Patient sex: M
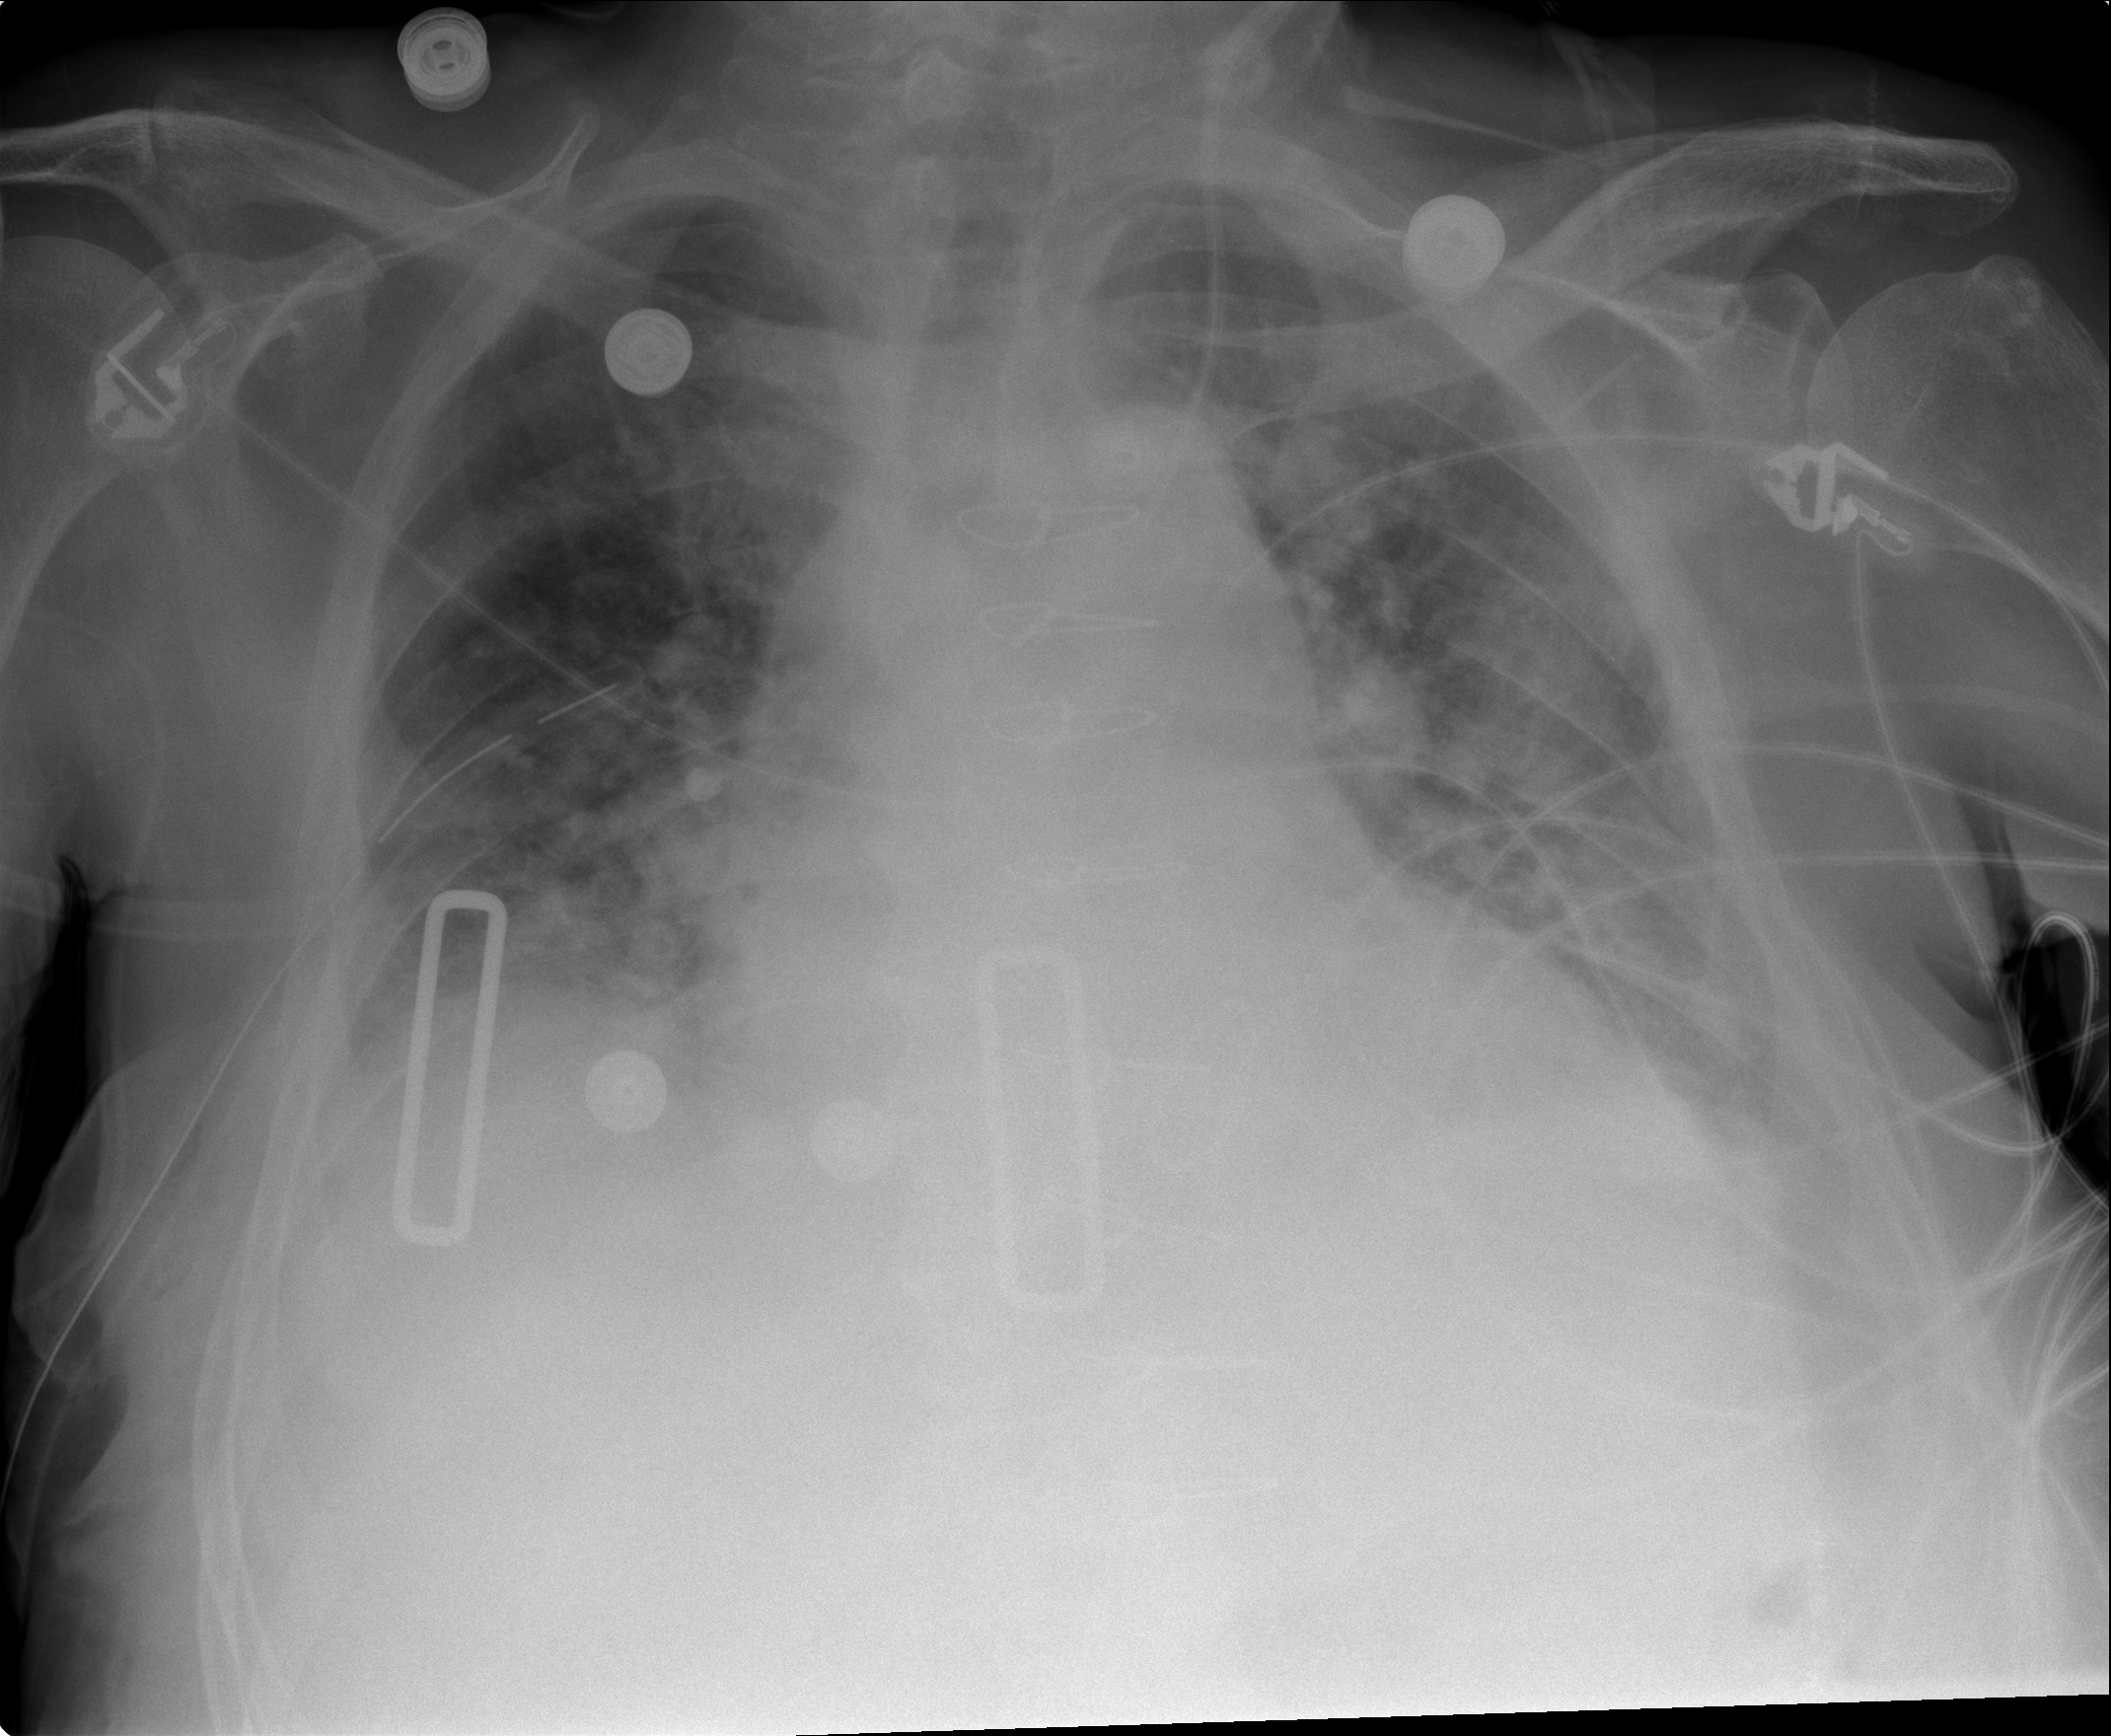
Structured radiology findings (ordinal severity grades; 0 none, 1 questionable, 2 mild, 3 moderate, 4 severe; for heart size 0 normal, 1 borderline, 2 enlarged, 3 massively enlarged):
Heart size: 0
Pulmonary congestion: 2
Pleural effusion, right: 0
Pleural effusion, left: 2
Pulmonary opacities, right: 0
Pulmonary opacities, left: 2
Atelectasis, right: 0
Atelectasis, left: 0